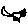
Label: cat